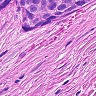
Metastatic tissue present: yes